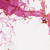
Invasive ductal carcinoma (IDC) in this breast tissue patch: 0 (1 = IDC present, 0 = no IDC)